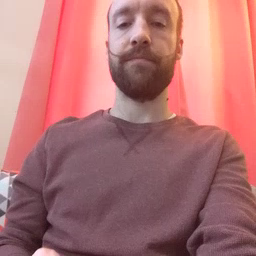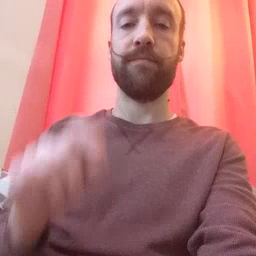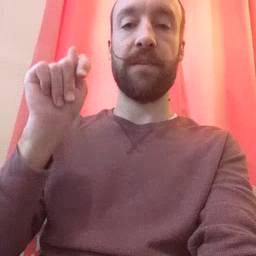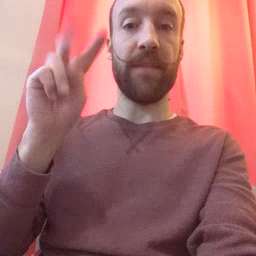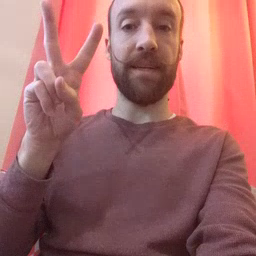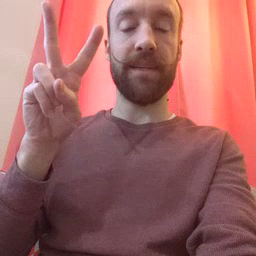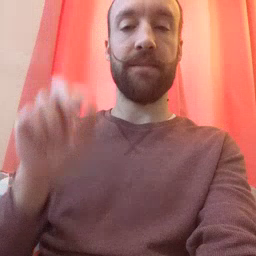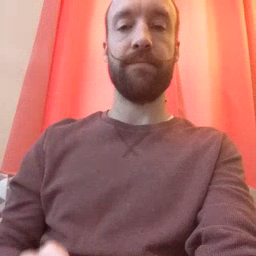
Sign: TV